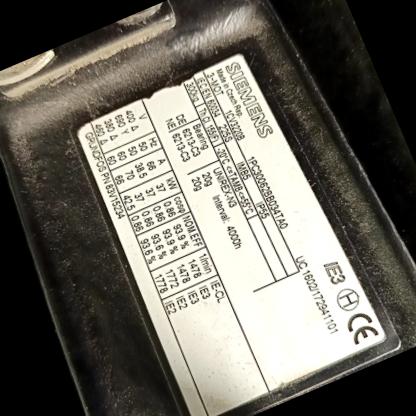
Klasa: tabliczka-znamionowa